Человек, рост которого равен $h$, идет по краю тротуара с постоянной скоростью $v.$ На расстоянии $l$ от края тротуара стоит фонарный столб, на самом верху которого горит фонарь $Ф$. Высота столба равна $H$ (см. рисунок).
Изобразите графически зависимость скорости движения по тротуару тени головы человека от координаты $x$. Поверхность тротуара горизонтальна, а его край представляет собой прямую линию.
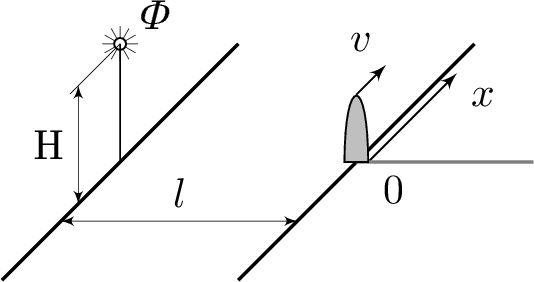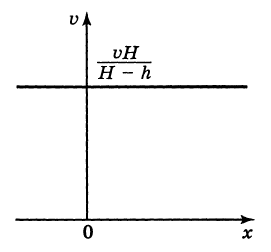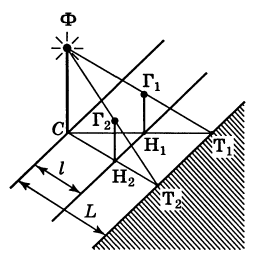
Решение: Заметим, что треугольник $\Phi CT_{1}$ и $\Gamma_{1} H_{1} T_{1}$ (т. е. «фонарь — основание фонарного столба — тень головы» и «голова — ноги — тень головы») всегда подобны (см. рисунок).  Голову человека и ее тень условно считаем точками. Из этого легко получить, что тень головы движется по прямой, параллельной краю тротуара и находящейся на расстоянии $L$ от столба. А это означает, что расстояние $T_{1} T_{2}$ всегда в $L / l$ раз больше расстояния $H_{1} H_{2}$. Следовательно, скорость $u$ тени головы человека в эти же $L / l$ раз больше скорости самого человека $v$:$$u=\frac{v L}{l}.$$Из подобия треугольников $\Phi CT$ и $\Gamma HT$ находим:$$\frac{L}{H}=(L-l) h$$$$\frac{L}{l}=\frac{H}{(H-h)}.$$Таким образом, скорость $u$ тени головы человека не зависит от расстояния $x$ и равна$$u=\frac{v H}{(H-h)}.$$График приведен на рисунке ниже.
Темы:
T, Оптика, Геометрическая оптика, Тень, Всероссийские